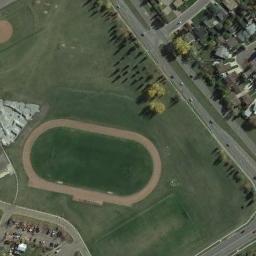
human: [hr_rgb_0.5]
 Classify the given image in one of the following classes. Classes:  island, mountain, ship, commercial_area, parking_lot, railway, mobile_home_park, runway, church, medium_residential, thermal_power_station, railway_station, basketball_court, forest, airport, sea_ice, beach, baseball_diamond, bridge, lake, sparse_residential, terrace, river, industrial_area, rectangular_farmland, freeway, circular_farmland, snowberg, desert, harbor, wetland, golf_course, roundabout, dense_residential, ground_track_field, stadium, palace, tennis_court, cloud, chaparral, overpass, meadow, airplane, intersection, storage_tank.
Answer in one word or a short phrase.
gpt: ground_track_field